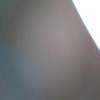
Label: space